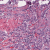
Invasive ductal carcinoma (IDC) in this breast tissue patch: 1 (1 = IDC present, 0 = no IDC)